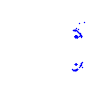
Particle: proton